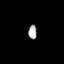
Tissue: lung
Cell type: Epithelial cells
Senescence score: 0.219
Nuclear area (px): 121
Mean DAPI intensity: 170.421